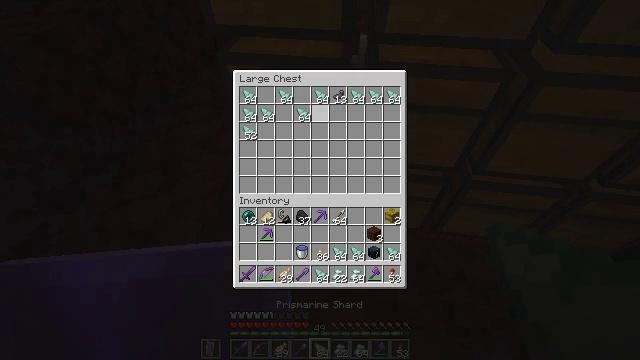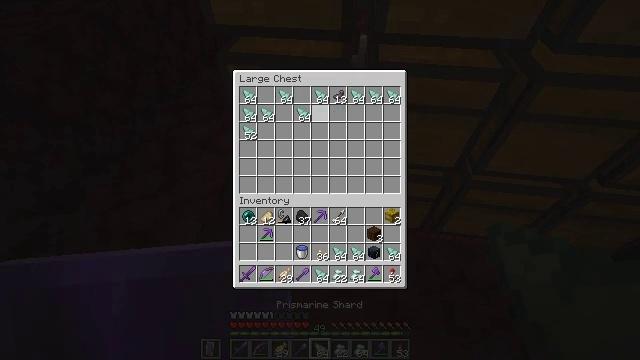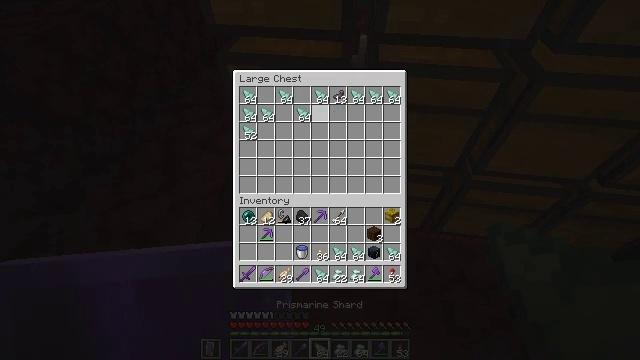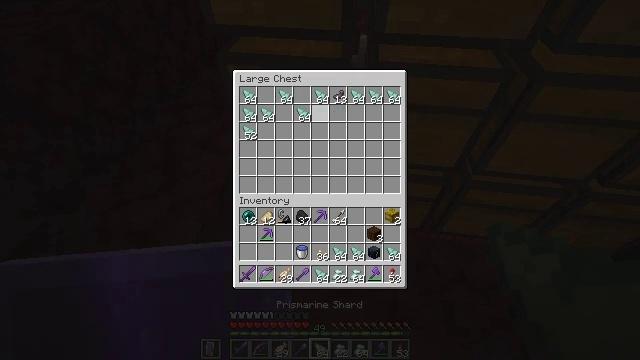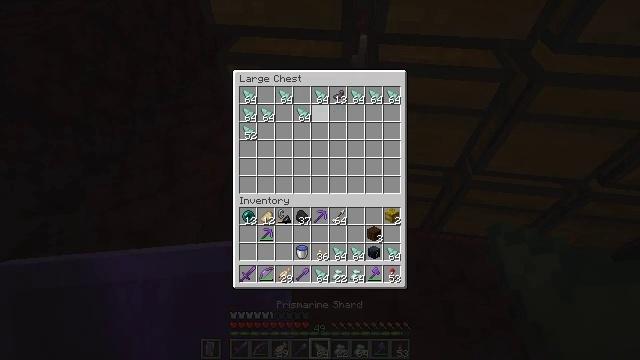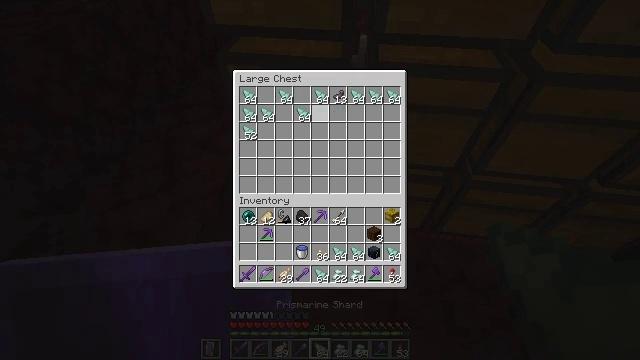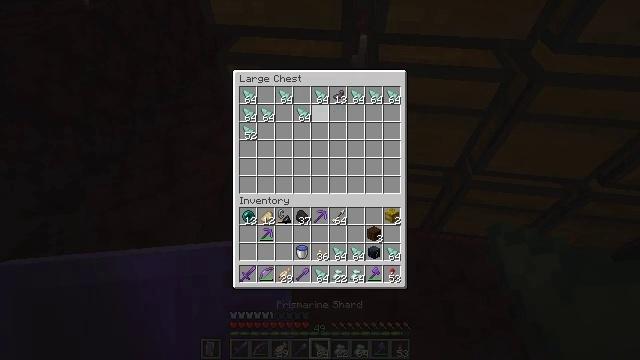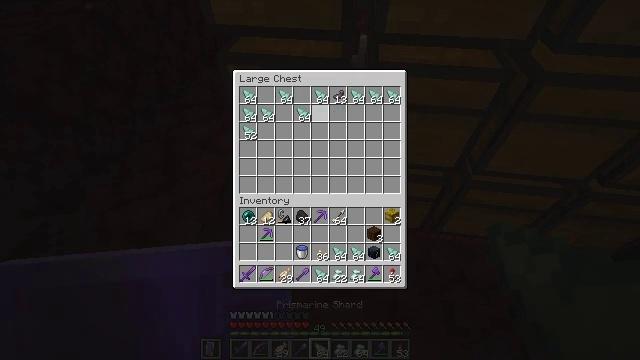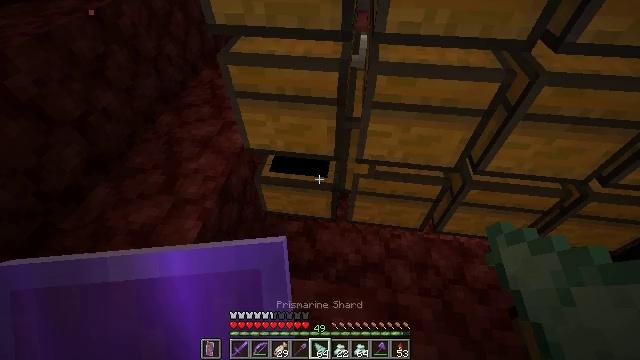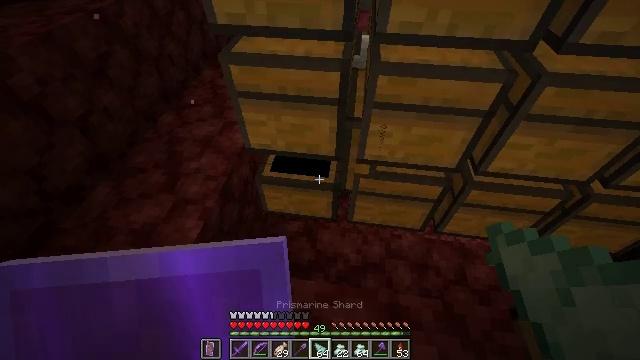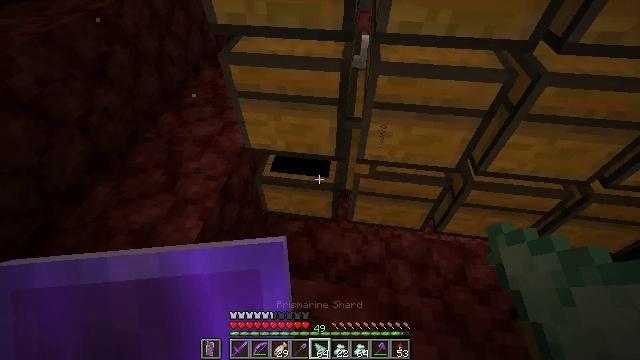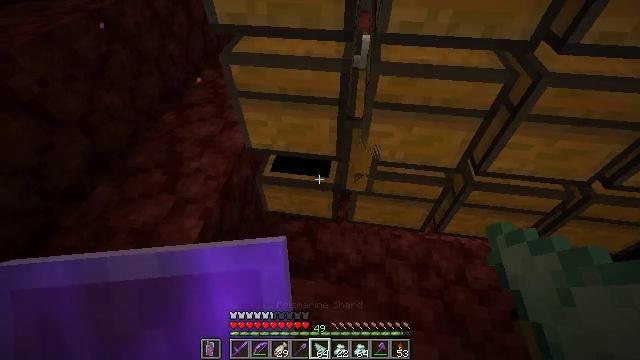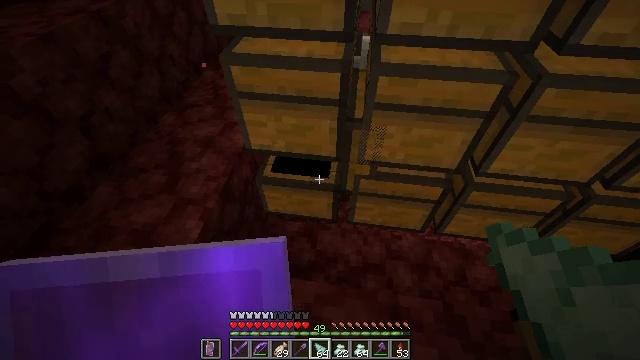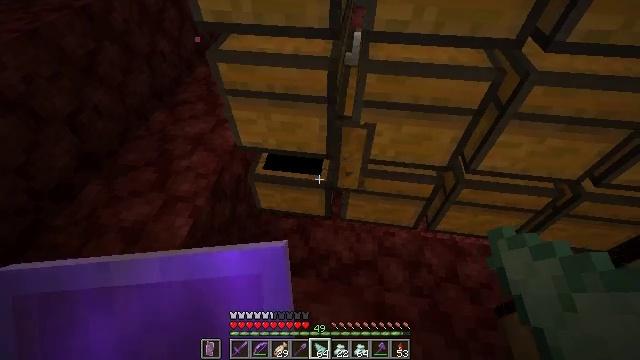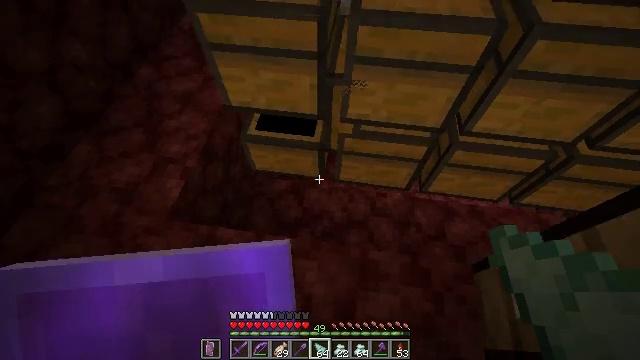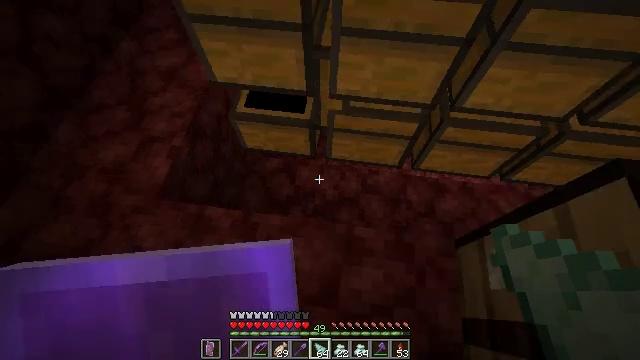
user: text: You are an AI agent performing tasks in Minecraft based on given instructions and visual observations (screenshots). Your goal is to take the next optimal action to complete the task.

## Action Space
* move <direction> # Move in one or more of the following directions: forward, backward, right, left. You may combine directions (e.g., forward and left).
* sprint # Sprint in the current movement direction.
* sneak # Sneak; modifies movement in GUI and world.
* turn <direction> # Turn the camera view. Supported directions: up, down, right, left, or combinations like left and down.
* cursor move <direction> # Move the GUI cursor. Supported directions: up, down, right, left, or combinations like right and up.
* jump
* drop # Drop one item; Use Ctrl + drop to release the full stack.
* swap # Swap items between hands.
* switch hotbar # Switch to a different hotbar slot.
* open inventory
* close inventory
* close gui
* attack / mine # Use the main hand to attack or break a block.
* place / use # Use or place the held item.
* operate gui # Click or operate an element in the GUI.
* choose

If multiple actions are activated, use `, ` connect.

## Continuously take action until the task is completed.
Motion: motion action
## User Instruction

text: Put prismarine materials in the crafting table to craft a sea lantern.
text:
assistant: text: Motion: sneak
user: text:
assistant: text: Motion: sneak
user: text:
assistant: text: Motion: no_op
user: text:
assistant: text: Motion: no_op
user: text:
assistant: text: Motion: no_op
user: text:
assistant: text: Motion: no_op
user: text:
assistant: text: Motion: no_op
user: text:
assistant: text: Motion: no_op
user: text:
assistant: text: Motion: no_op
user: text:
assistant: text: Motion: no_op
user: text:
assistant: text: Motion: no_op
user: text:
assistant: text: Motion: no_op
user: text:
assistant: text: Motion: move right
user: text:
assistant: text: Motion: move right, turn down
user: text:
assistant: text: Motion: move right, turn down
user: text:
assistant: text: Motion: move right
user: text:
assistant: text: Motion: no_op
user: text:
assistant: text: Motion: no_op
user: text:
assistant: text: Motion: turn right and up
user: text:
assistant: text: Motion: turn up
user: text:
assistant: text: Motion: no_op
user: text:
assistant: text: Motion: no_op
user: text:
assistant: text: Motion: no_op
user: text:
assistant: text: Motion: turn left and up
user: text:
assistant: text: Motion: turn left
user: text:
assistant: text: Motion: no_op
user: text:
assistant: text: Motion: no_op
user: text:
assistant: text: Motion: use / place
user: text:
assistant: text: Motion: use / place
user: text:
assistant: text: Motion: use / place